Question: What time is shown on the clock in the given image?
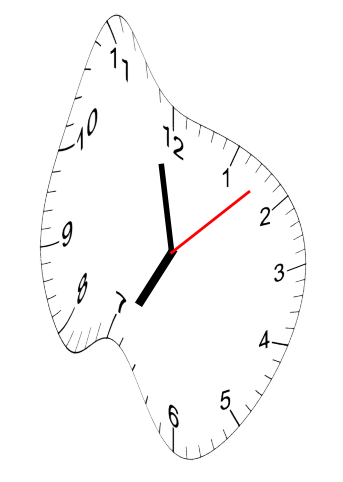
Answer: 06:58:08